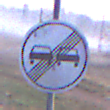
Verkehrszeichen: EndeUeberholverbot
Umgebung: Outdoor, Nature
Tageszeit: SunriseSunset
Wetter: Clear
Licht: Natural
Jahreszeit: NotSpecified
Kontrast: LowContrast